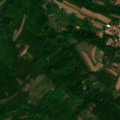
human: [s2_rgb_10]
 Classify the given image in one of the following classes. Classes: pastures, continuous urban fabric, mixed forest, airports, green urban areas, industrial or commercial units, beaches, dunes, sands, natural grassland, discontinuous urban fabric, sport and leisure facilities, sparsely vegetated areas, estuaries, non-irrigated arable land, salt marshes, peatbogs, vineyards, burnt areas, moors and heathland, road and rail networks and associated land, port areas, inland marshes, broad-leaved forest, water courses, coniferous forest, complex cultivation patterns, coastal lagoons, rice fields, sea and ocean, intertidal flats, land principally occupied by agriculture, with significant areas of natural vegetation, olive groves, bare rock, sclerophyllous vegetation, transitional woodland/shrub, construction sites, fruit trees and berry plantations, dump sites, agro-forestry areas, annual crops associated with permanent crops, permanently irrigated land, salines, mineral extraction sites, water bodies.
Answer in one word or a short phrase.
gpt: non-irrigated arable land, complex cultivation patterns, land principally occupied by agriculture, with significant areas of natural vegetation, broad-leaved forest